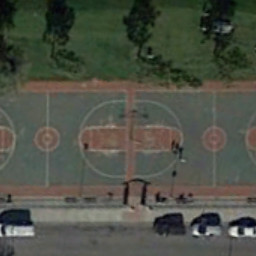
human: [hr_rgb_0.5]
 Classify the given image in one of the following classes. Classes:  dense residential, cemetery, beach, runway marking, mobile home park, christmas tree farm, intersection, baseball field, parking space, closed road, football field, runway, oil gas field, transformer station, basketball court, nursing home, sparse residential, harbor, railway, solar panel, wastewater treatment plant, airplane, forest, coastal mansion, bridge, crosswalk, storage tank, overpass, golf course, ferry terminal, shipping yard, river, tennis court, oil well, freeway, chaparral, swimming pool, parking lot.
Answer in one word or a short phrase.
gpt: basketball court